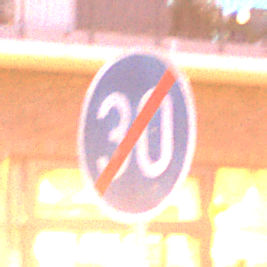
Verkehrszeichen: EndeMindestgeschwindigkeit
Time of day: Night
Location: Outdoor (Urban)
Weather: PartlyCloudy
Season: NotSpecified
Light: Artificial